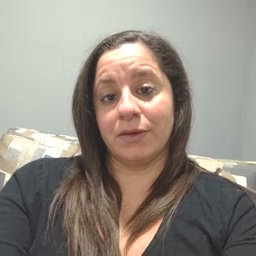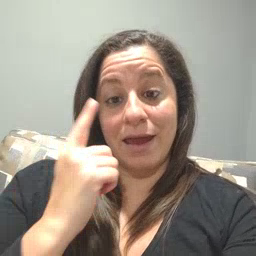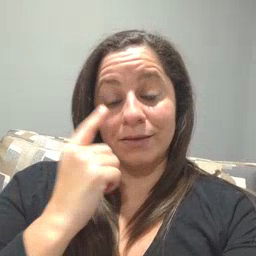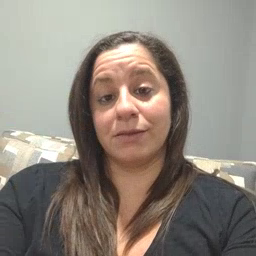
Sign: eye